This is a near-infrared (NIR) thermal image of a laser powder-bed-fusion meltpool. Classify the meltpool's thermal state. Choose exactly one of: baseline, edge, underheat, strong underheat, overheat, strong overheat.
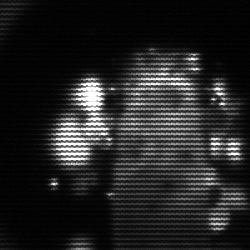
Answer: strong underheat